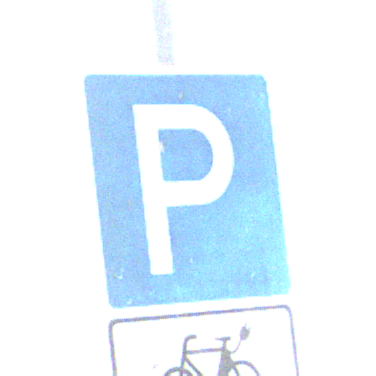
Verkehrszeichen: Parken
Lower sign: HinweisDurchSinnbild21
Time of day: SunriseSunset
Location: Outdoor (Nature)
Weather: PartlyCloudy
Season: NotSpecified
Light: Natural